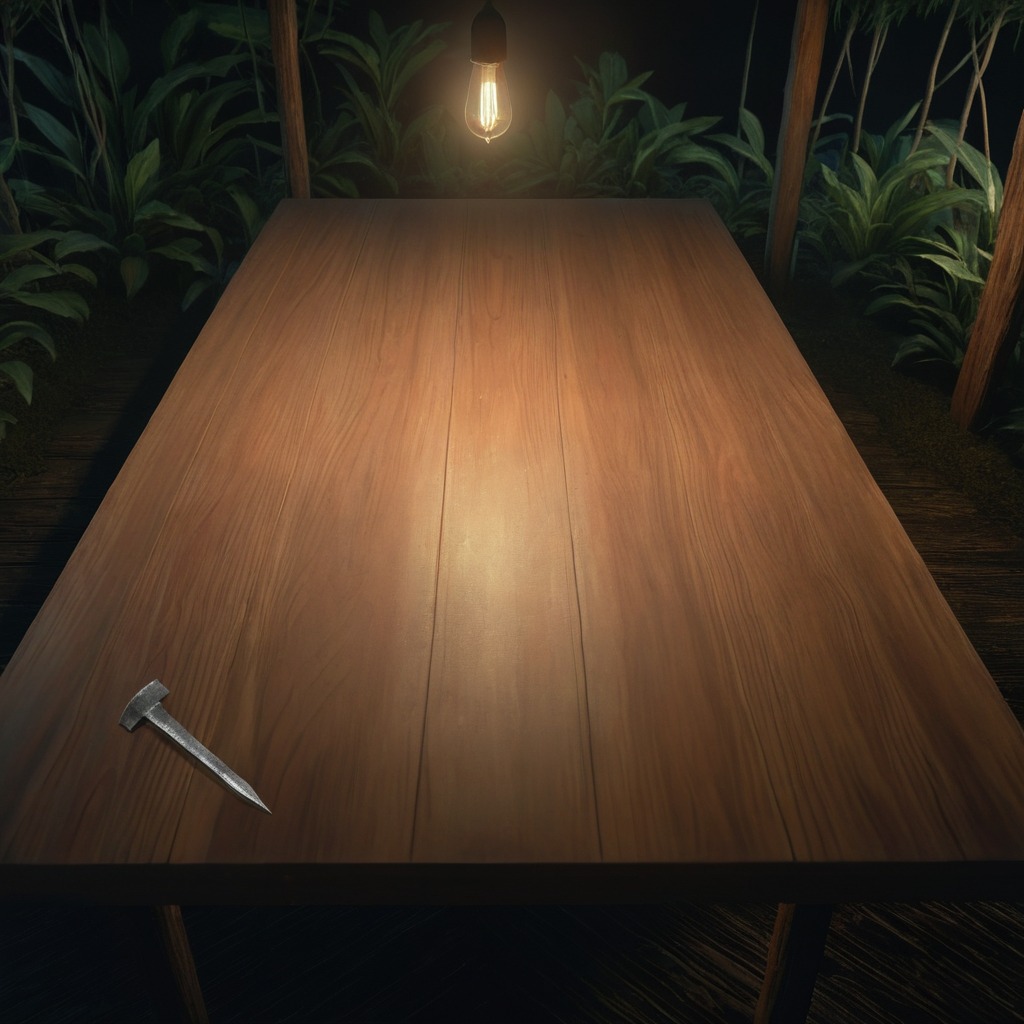
A iron nail is lying on the wooden table inside a jungle field workshop tent at night.